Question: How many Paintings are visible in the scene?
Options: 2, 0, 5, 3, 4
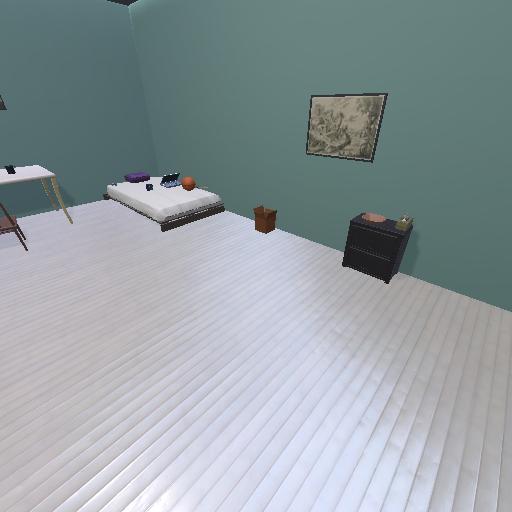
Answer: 2